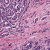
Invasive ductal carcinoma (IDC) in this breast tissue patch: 1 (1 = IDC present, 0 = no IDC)